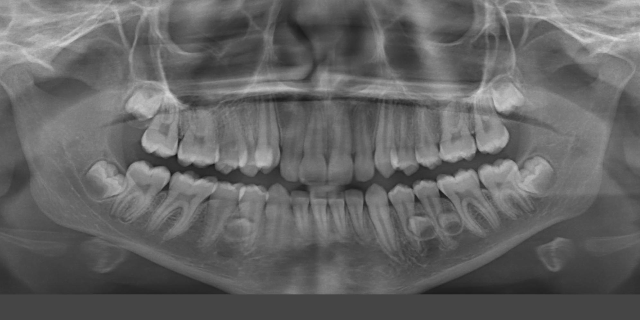
adult